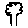
Label: tree